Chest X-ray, PA view. Patient: 66 years old, sex M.
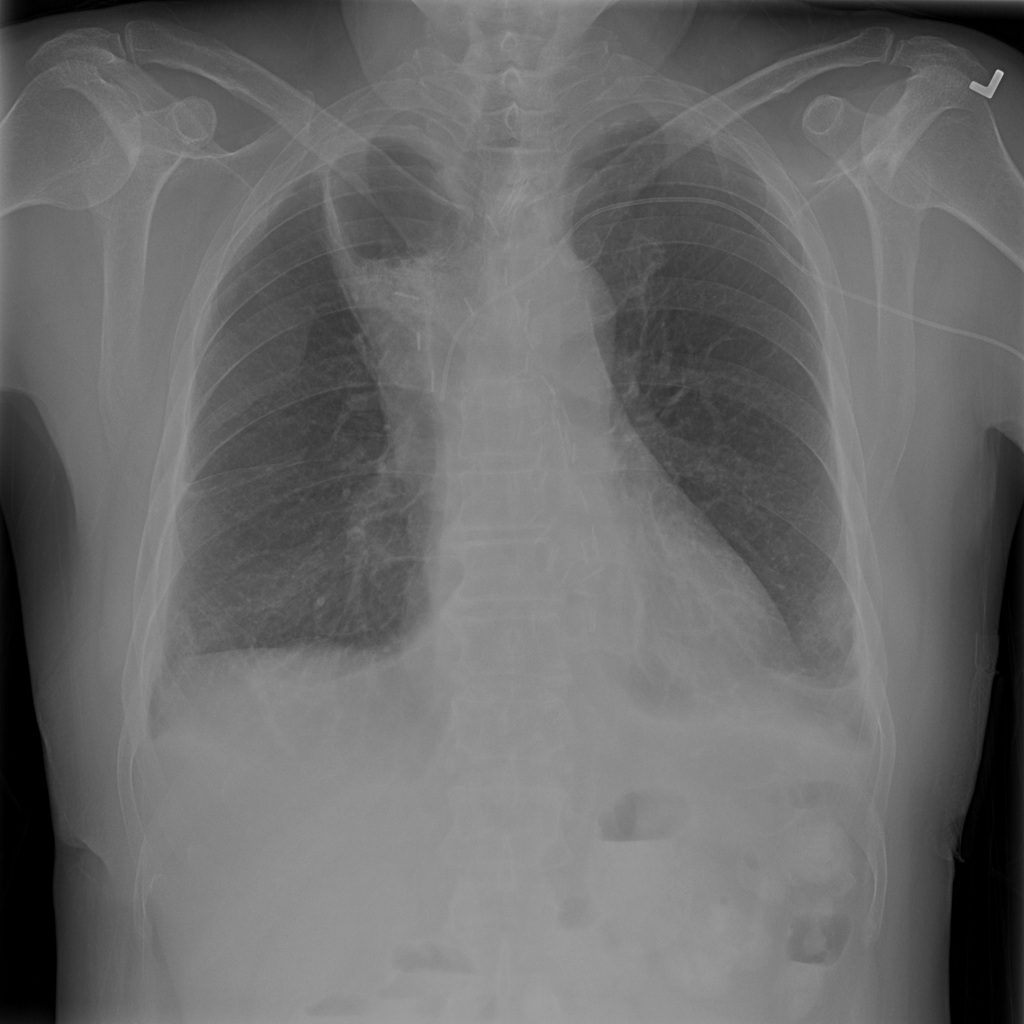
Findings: Effusion